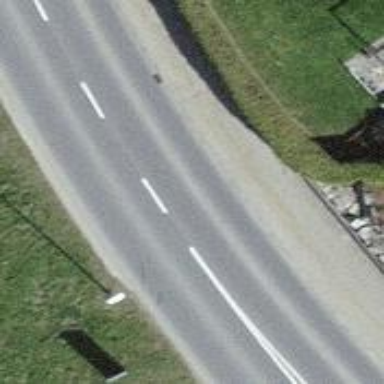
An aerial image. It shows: Secondary road with cycle track on the left side.